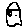
Label: house